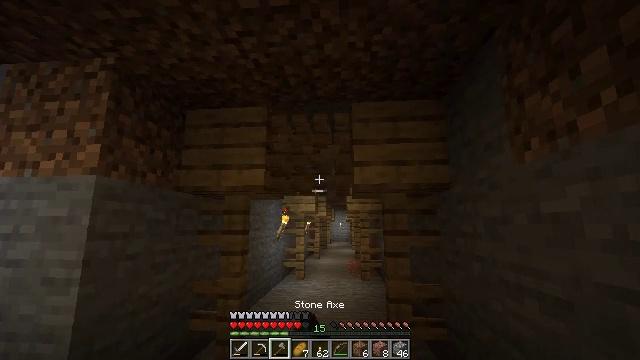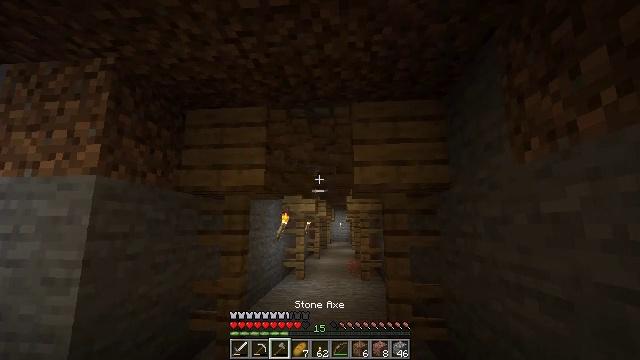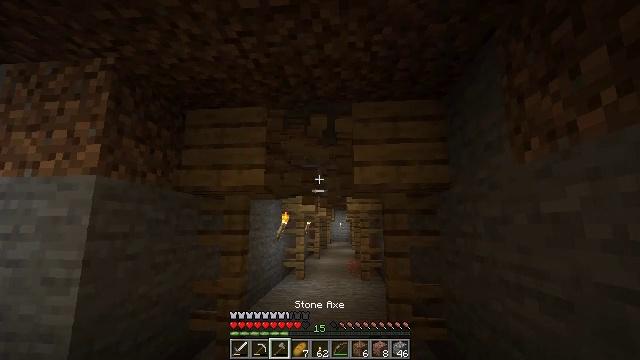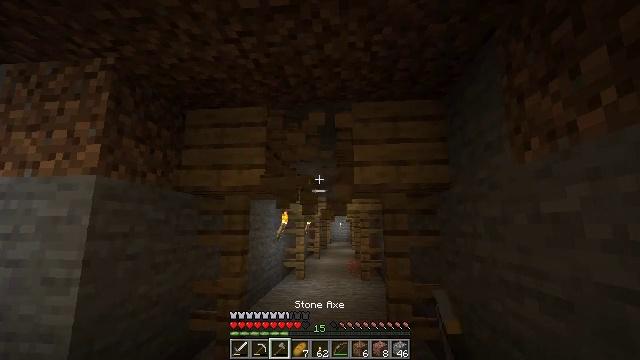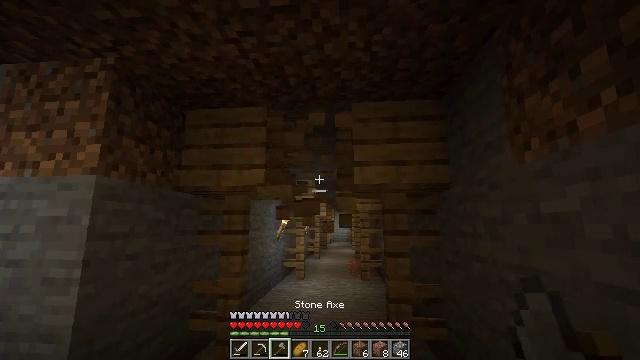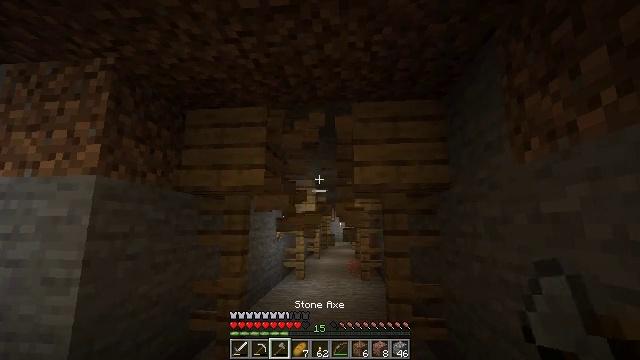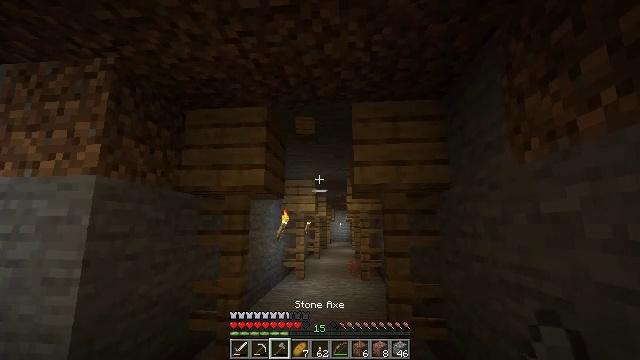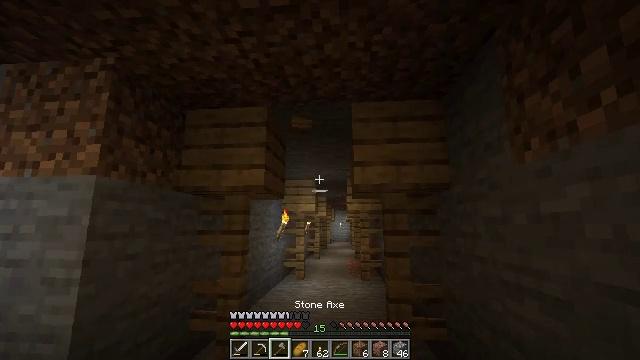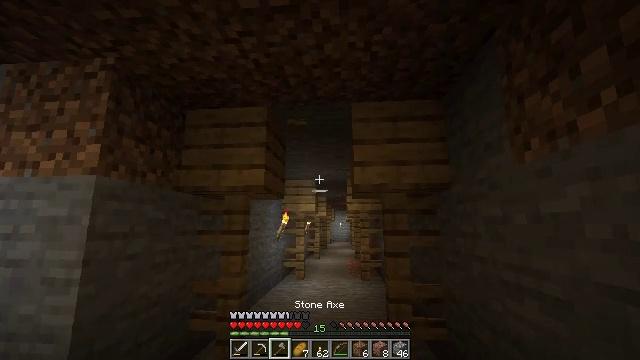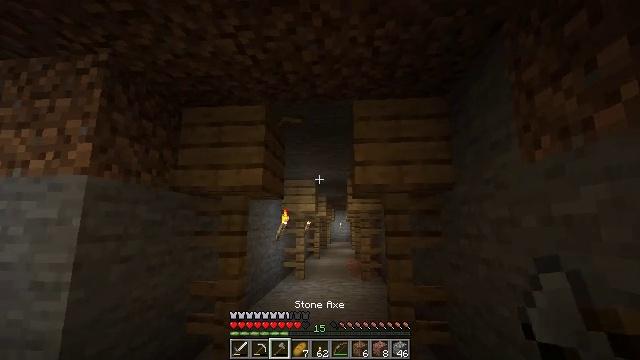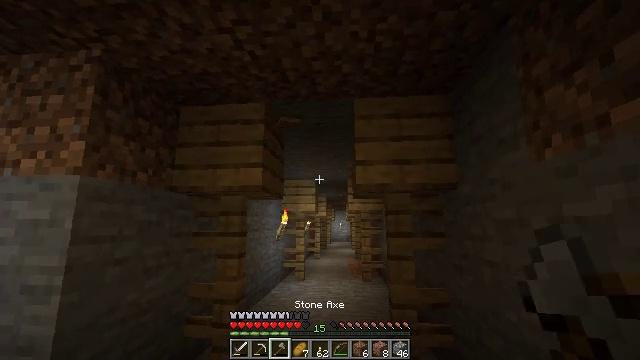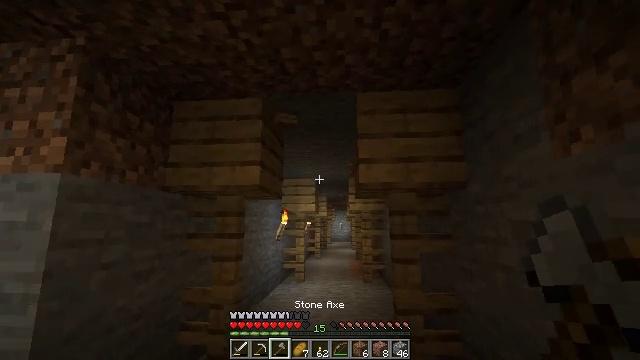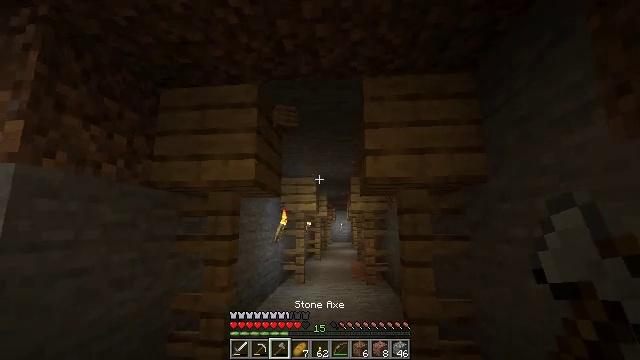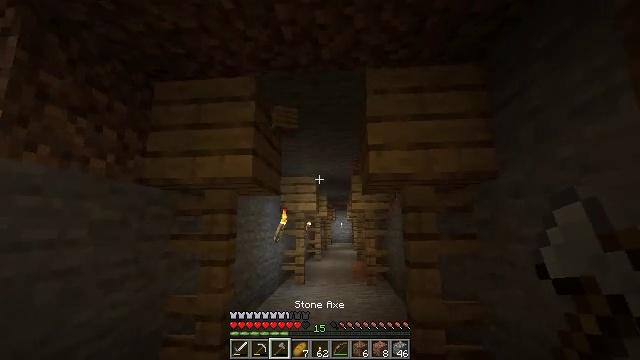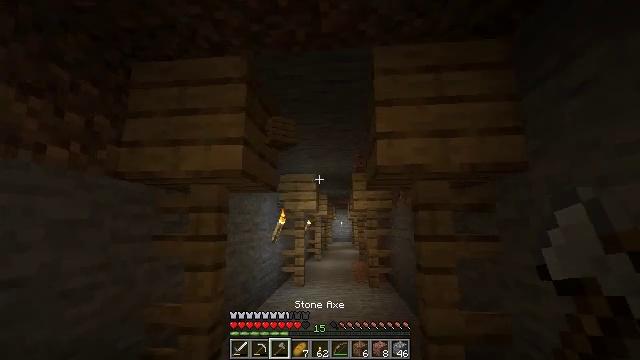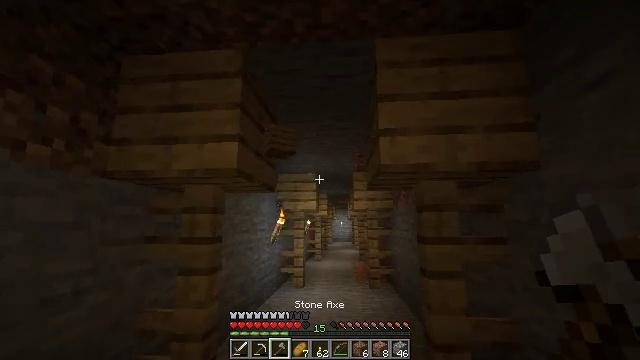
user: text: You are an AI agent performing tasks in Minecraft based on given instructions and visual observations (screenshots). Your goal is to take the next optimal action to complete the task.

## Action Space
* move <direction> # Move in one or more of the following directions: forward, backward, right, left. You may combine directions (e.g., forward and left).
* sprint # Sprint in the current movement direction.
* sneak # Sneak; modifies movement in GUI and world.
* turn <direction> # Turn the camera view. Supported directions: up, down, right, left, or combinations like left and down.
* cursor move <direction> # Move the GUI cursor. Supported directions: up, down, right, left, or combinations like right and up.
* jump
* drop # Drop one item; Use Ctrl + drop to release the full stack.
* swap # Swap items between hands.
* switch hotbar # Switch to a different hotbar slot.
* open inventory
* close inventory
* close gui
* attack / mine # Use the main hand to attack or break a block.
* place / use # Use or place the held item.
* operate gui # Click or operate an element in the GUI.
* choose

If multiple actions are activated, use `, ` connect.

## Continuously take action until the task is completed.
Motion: motion action
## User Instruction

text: Break the existing planks.
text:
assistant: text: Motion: attack / mine
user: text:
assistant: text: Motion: attack / mine
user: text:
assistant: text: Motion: attack / mine
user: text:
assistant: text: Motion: attack / mine
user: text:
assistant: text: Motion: no_op
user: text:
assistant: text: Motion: no_op
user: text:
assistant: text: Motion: no_op
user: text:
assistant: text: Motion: no_op
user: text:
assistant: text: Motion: move forward
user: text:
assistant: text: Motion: move forward
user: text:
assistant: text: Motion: move forward
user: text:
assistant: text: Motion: move forward
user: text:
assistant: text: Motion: move forward
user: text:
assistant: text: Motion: move forward
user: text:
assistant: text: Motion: move forward
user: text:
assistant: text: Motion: move forward
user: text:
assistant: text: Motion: move forward
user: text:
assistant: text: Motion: turn left and down
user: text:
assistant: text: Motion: turn left
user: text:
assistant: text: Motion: turn left and down
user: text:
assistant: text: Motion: turn left and down
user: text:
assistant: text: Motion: turn left
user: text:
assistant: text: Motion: no_op
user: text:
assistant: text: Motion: turn left
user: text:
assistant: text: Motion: turn left and down
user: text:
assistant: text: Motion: turn left and up
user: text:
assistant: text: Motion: turn left
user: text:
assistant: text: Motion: no_op
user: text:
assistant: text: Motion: no_op
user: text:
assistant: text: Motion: turn right and up